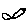
Label: fish